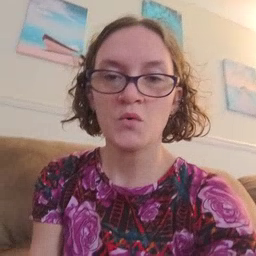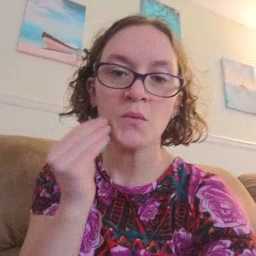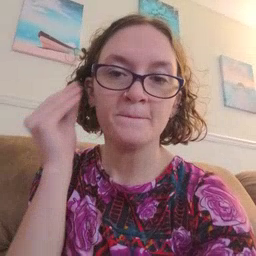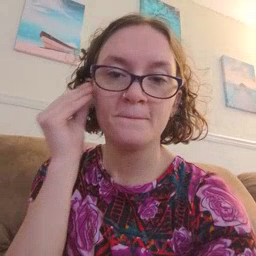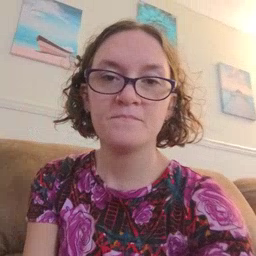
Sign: home